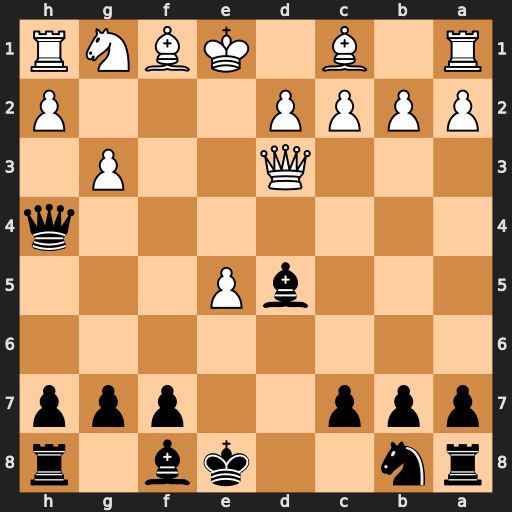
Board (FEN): rn2kb1r/ppp2ppp/8/3bP3/7q/3Q2P1/PPPP3P/R1B1KBNR
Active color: b
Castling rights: KQkq
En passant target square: -
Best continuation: Qe4+ Qxe4 Bxe4